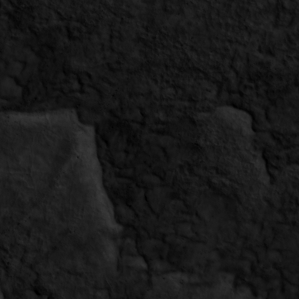
Label: non_frost